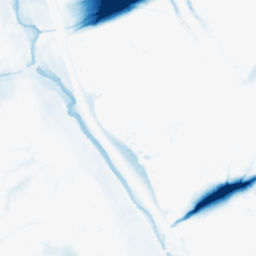
Category: morphological
Decomposition family: morphological_ellipse
Decomposition parameters: operation: closing
width: 50
height: 50
Upsampling method: sinc_hamming
Upsampling parameters: scale: 8
kernel_size: 16
Upsampling scale: 8